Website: home-depot
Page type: review-order
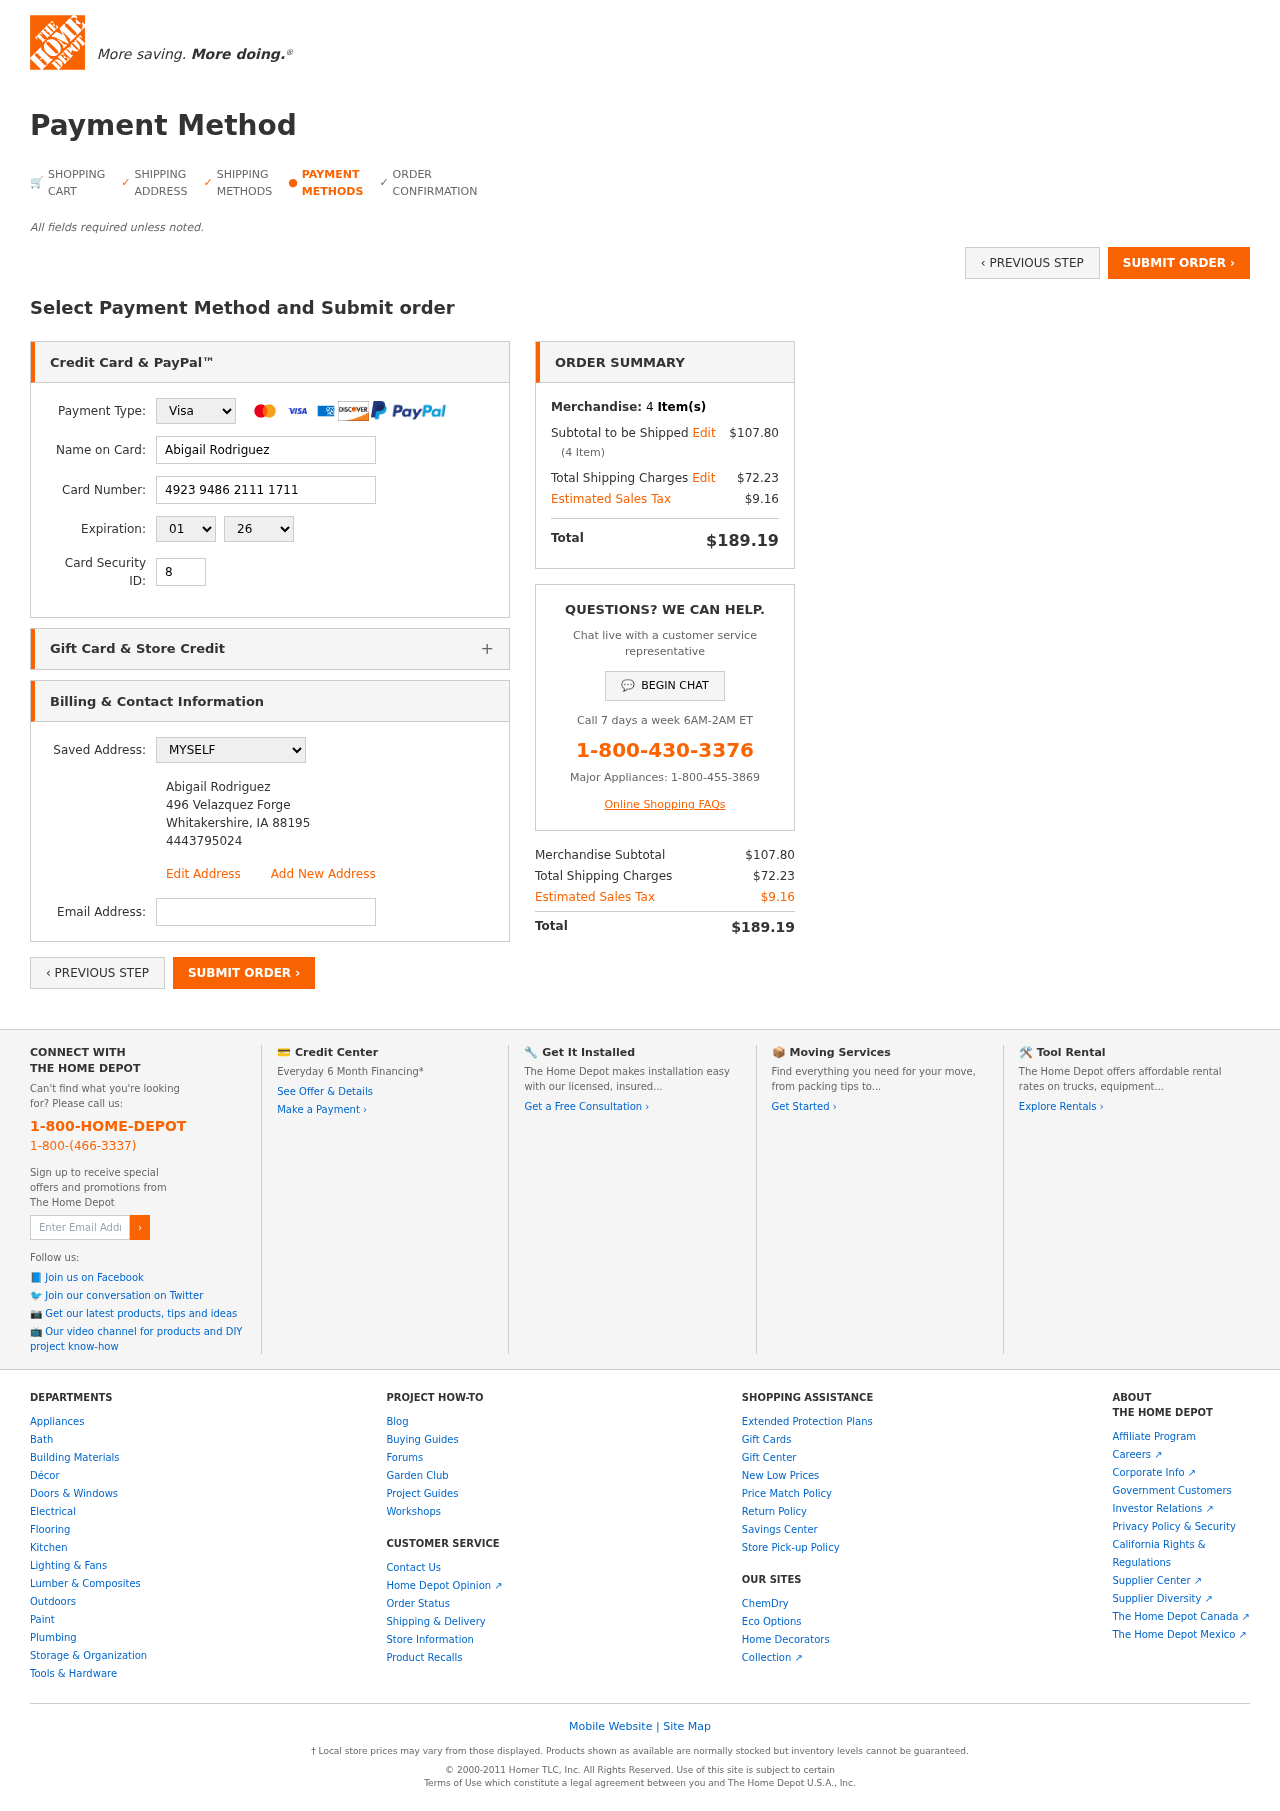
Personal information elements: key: PII_CARD_CVV
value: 800
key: PII_CARD_EXPIRY_MONTH
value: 01
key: PII_CARD_EXPIRY_YEAR
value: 26
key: PII_CARD_NUMBER
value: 4923 9486 2111 1711
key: PII_CARD_TYPE
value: Visa
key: PII_EMAIL
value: abigail.rodriguez@yahoo.com
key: PII_FULLNAME
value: Abigail Rodriguez
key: PII_FULLNAME2
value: Abigail Rodriguez
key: PII_STREET
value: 496 Velazquez Forge
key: PII_CITY2
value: Whitakershire
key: PII_STATE_ABBR2
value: IA
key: PII_POSTCODE
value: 88195
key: PII_POSTCODE_FULL
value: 88195
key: PII_POSTCODE_NUMERIC
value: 88195
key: PII_PHONE2
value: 4443795024
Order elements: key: ORDER_NUM_ITEMS
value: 4
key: ORDER_SUBTOTAL
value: $107.80
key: ORDER_NUM_ITEMS2
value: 4
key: ORDER_SHIPPING_COST
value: $72.23
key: ORDER_TAX
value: $9.16
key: ORDER_TOTAL
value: $189.19
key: ORDER_SUBTOTAL2
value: $107.80
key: ORDER_SHIPPING_COST2
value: $72.23
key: ORDER_TAX2
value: $9.16
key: ORDER_TOTAL2
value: $189.19